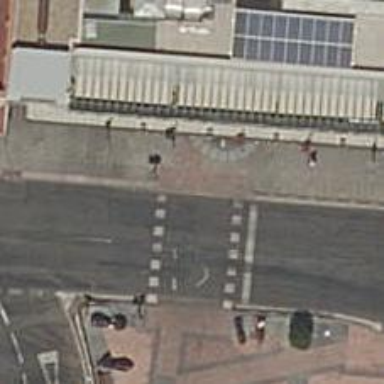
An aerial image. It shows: Footway crossing with traffic signals.